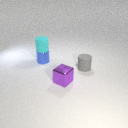
small blue metal cylinder behind small gray rubber cylinder